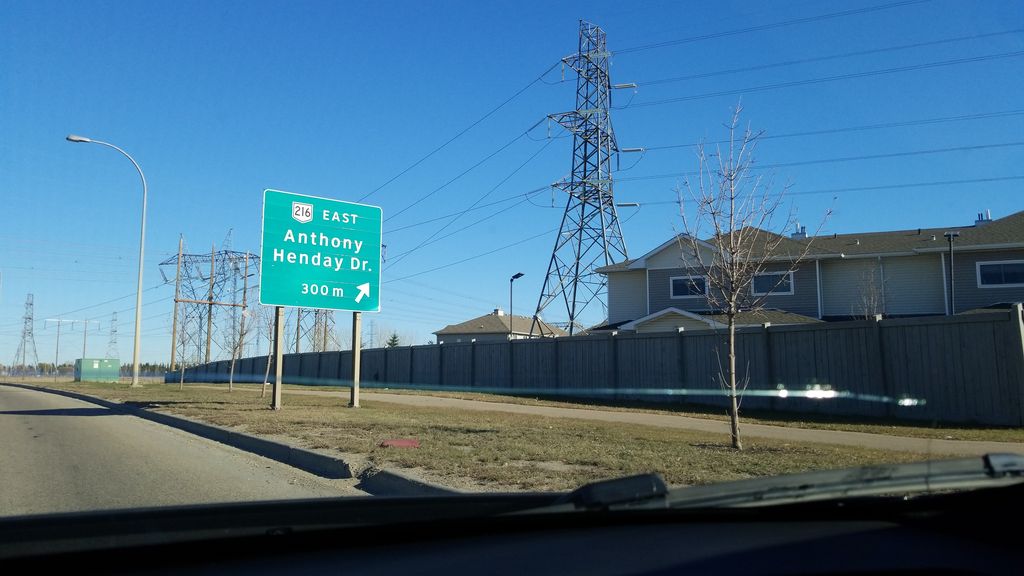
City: edmonton